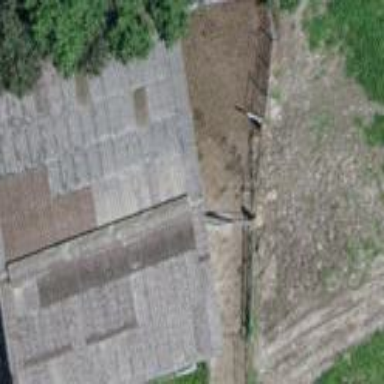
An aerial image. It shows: Farm building.